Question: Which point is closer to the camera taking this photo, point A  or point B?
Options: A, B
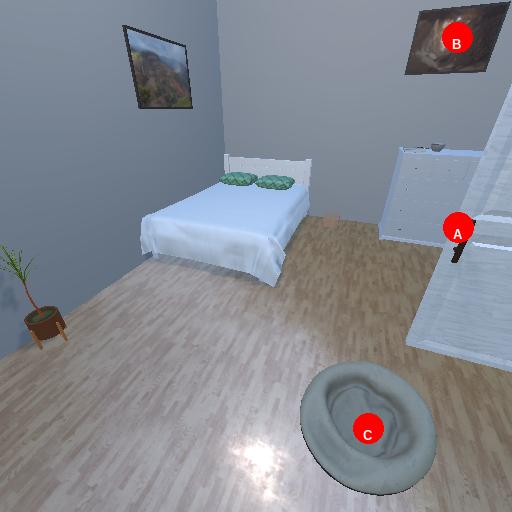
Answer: A